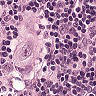
Metastatic tissue present: yes